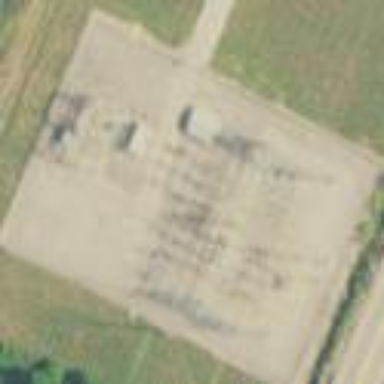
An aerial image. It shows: Power substation.